Chest X-ray:
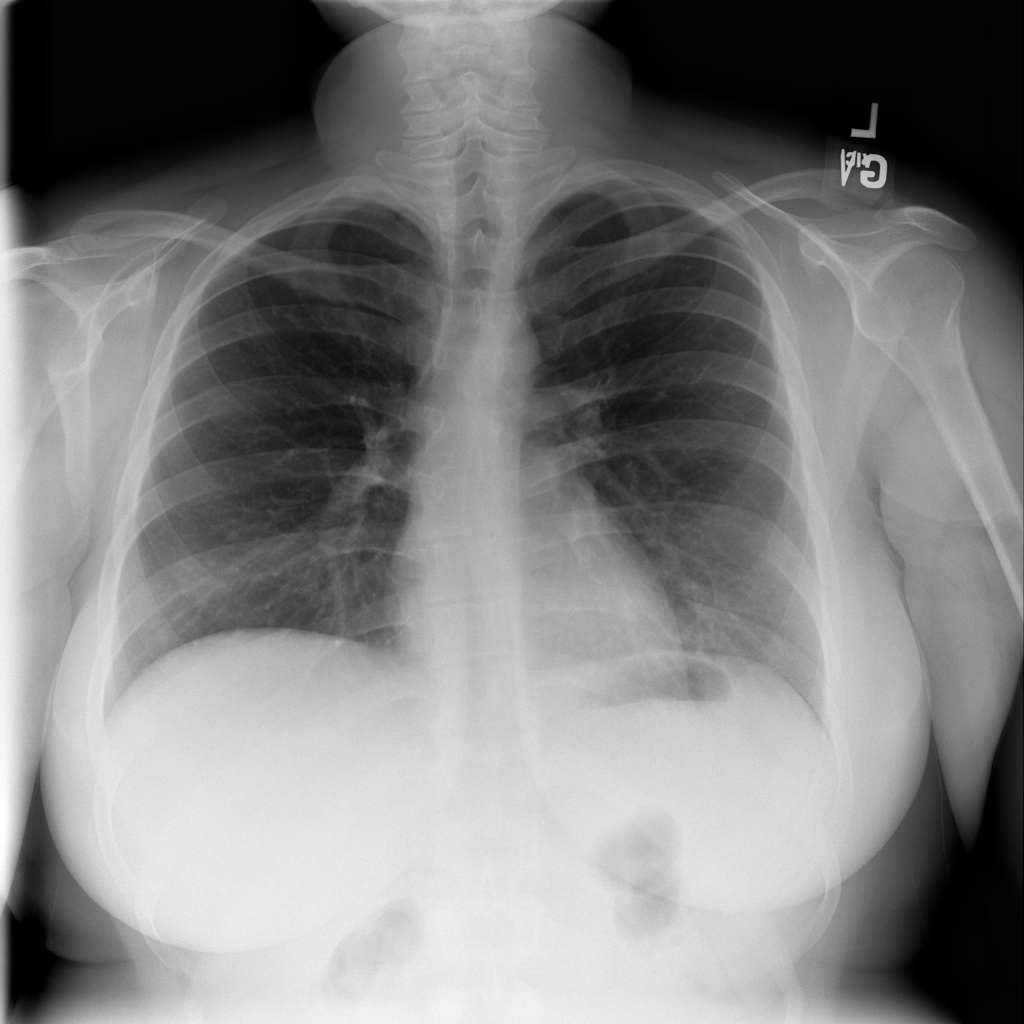
No abnormal finding: yes